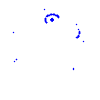
Particle: kaon